Question: I followed a <URL> to install and configure MongoDB in my system[].
As per blogger said, I have download and extract to and followed the <URL>
Upto installation everything alright, but when I try to using following command,
'''
D:\mongodbin>net start MongoDB
'''
I got error response as,
'''
System error 2 has occurred.
The system cannot find the file specified.
'''
How to solve this ?
---
## Update : Log File
> 2014-11-19T16:43:25.356+0530 <URL> BOOST_LIB_VERSION=1_492014-11-19T16:43:25.404+0530 [initandlisten] allocator: system
2014-11-19T16:43:25.404+0530 [initandlisten] options: { config: "d:\mongodb\mongo.config", diaglog: 3, net: { bindIp: "127.0.0.1", port: 27017 }, storage: { dbPath: "D:\mongodb\data", journal: { enabled: true } }, systemLog: { destination: "file", logAppend: true, path: "D:\mongodb\log\mongo.log", quiet: true } }2014-11-19T16:43:25.483+0530 [initandlisten] journal dir=D:\mongodb\data\journal2014-11-19T16:43:25.484+0530 [initandlisten] recover : no journal files present, no recovery needed2014-11-19T16:43:25.770+0530 [initandlisten] waiting for connections on port 270172014-11-19T16:44:25.439+0530 [DataFileSync] flushing diag log2014-11-19T16:45:25.361+0530 [DataFileSync] flushing diag log2014-11-19T16:46:25.360+0530 [DataFileSync] flushing diag log2014-11-19T16:46:31.869+0530 [conn1] terminating, shutdown command received2014-11-19T16:46:31.869+0530 [conn1] dbexit: shutdown called2014-11-19T16:46:31.869+0530 [conn1] shutdown: going to close listening sockets...2014-11-19T16:46:31.869+0530 [conn1] closing listening socket: <PHONE>-19T16:46:31.869+0530 [conn1] shutdown: going to flush diaglog...2014-11-19T16:46:31.869+0530 [conn1] flushing diag log2014-11-19T16:46:31.869+0530 [conn1] shutdown: going to close sockets...2014-11-19T16:46:31.870+0530 [conn1] shutdown: waiting for fs preallocator...2014-11-19T16:46:31.870+0530 [conn1] shutdown: lock for final commit...2014-11-19T16:46:31.870+0530 [conn1] shutdown: final commit...2014-11-19T16:46:31.873+0530 [conn1] shutdown: closing all files...2014-11-19T16:46:31.873+0530 [conn1] closeAllFiles() finished2014-11-19T16:46:31.873+0530 [conn1] journalCleanup...2014-11-19T16:46:31.889+0530 [conn1] removeJournalFiles2014-11-19T16:46:31.891+0530 [conn1] shutdown: removing fs lock...2014-11-19T16:46:31.891+0530 [conn1] dbexit: really exiting now2014-11-19T16:47:08.985+0530 ***** SERVER RESTARTED *****2014-11-19T16:47:08.985+0530 Trying to install Windows service 'MongoDB'2014-11-19T16:47:08.985+0530 There is already a service named 'MongoDB', aborting
---
## Update 2(result of @disposer's suggestion):

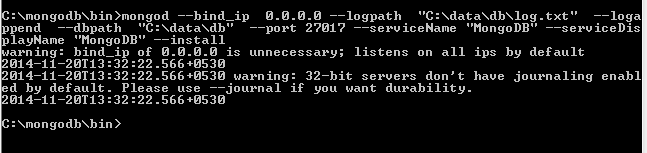
Answer: Run Command window as administrator and run 'net delete MongoDB'
For running mongo as a service use this:
'''
C:\mongodbin\mongod --bind_ip 0.0.0.0 --logpath "C:\Data\db\log.txt" --logappend --dbpath "C:\Data\db" --port 27017 --serviceName "MongoDB" --serviceDisplayName "MongoDB" --install
'''
then run Command window as administrator and run 'net start MongoDB'